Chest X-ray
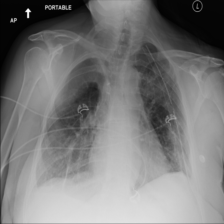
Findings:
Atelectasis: negative
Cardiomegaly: negative
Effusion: negative
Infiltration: negative
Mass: negative
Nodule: negative
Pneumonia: negative
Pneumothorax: positive
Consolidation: negative
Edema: negative
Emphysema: negative
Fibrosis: negative
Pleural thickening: negative
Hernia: negative